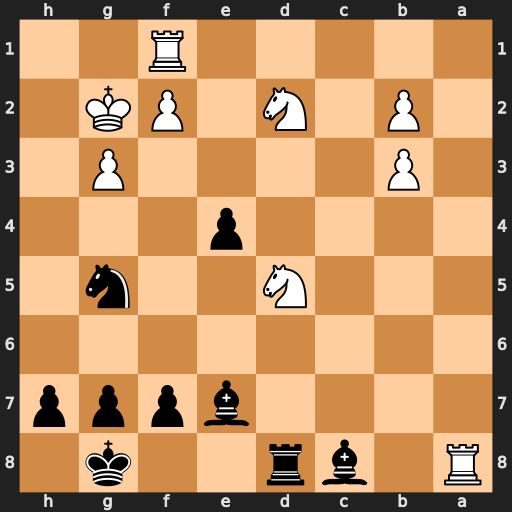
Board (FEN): R1br2k1/4bppp/8/3N2n1/4p3/1P4P1/1P1N1PK1/5R2
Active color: b
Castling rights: -
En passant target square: -
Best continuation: Bh3+ Kh2 Rxa8